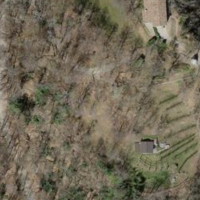
EUNIS habitat code: 41
Species observed at this site:
Ostrya carpinifolia
Aquilegia vulgaris